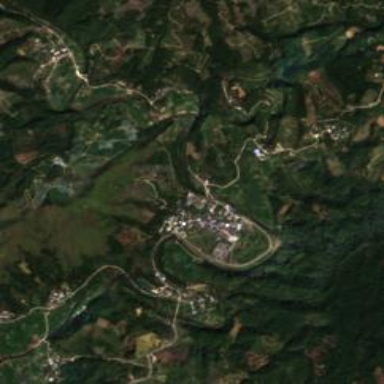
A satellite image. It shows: Ethnic township within town.